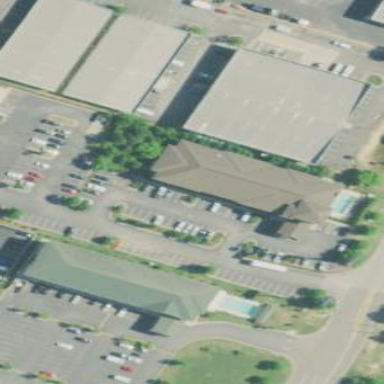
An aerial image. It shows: Hotel building.